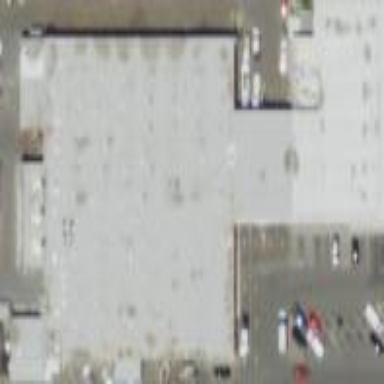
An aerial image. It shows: Commercial building.